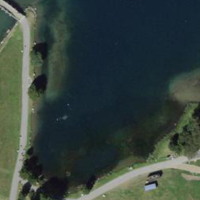
EUNIS habitat code: 14
Species observed at this site:
Caltha palustris
Cygnus olor
Fulica atra
Anas platyrhynchos
Aix galericulata
Aythya fuligula
Cinclus cinclus
Passer domesticus
Salmo trutta
Tadorna tadorna
Falco tinnunculus